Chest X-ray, PA view. Patient: 50 years old, sex F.
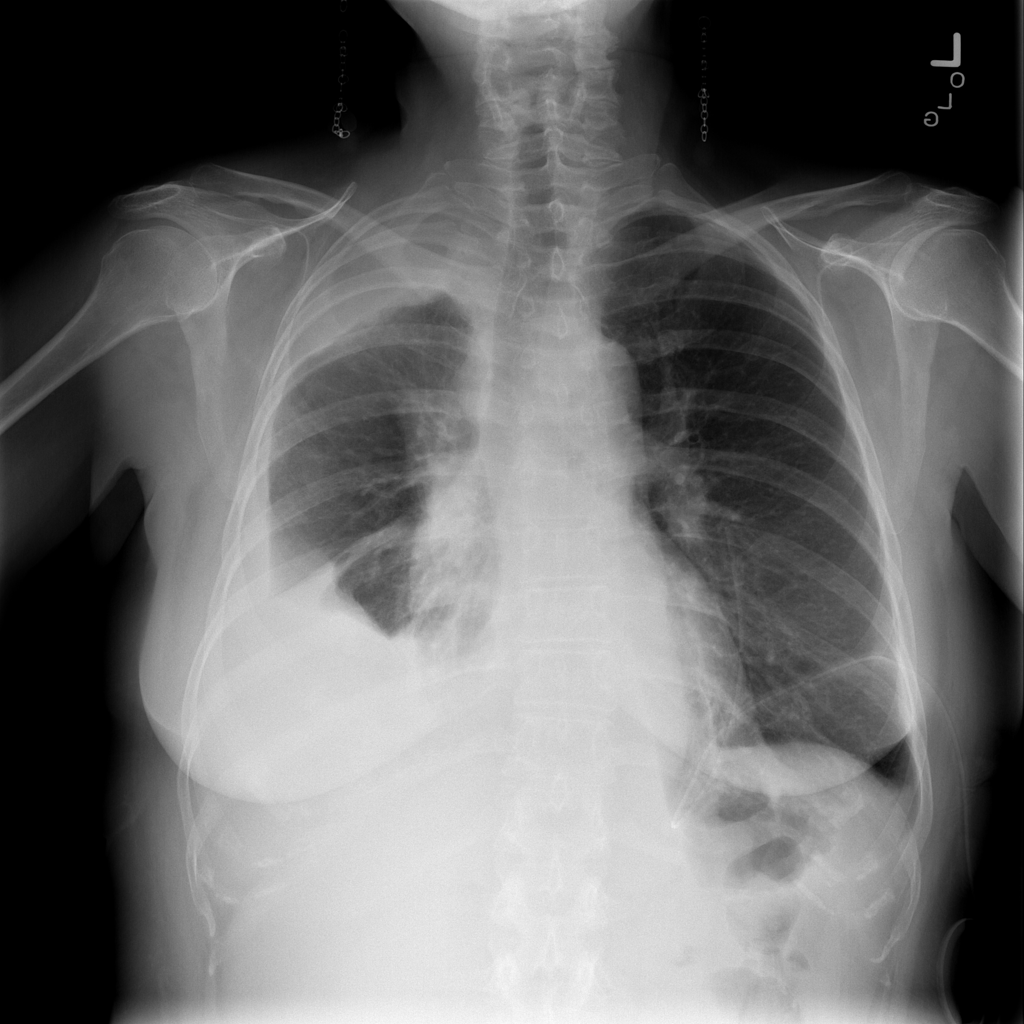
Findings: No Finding